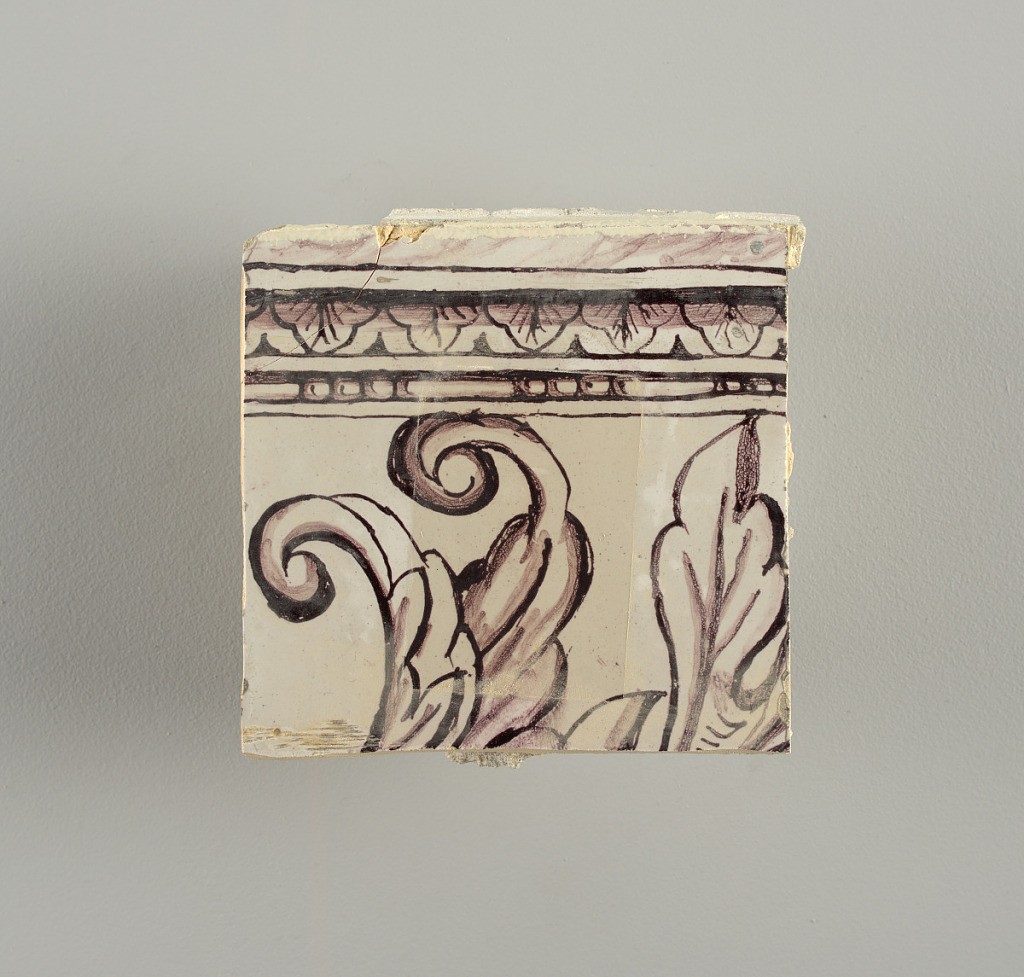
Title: Wall facing
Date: ca. 1725
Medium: tin-glazed earthenware, underglaze
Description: Two vertical rectangles, twenty-three tiles high.  A) Nine tiles wide at top; seven tiles wide at bottom.  B) Ten and one-half tiles wide.

Arabesque design of foliage.  A) with centered figure of Justice under a canopy.  B) with centered urn.